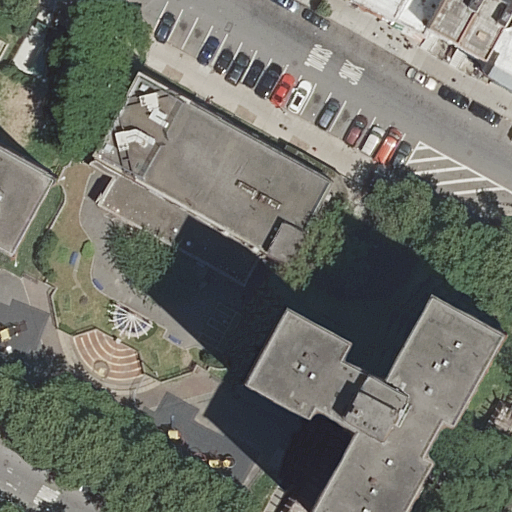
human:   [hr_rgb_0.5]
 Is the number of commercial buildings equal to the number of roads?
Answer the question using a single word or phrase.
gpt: no

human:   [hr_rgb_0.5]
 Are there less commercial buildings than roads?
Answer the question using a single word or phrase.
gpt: yes

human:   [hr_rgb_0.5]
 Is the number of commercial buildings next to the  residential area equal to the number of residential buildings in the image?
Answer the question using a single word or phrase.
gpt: no

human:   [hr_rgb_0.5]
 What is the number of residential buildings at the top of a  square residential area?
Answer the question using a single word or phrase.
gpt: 0

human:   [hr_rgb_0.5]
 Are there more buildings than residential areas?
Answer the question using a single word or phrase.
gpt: yes

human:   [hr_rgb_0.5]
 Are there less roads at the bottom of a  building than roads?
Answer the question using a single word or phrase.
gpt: no

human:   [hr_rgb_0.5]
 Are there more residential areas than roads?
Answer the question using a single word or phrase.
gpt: no

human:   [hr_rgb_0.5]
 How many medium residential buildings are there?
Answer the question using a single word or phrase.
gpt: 3

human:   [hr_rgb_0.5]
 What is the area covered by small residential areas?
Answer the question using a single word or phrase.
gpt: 0m2

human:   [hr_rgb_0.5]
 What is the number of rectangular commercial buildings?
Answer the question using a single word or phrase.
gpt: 0

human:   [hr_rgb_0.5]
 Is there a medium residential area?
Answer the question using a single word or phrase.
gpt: no

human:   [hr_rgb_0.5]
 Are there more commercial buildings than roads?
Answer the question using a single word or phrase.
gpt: no

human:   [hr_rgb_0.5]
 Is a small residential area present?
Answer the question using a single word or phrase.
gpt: yes

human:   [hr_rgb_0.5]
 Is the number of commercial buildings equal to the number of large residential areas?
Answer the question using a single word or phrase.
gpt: yes

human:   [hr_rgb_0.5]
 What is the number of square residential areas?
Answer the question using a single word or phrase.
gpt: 0

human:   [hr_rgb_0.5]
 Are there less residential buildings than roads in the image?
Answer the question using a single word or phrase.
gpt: no

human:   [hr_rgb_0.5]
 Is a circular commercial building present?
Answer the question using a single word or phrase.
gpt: no

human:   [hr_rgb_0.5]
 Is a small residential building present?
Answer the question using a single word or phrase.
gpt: yes

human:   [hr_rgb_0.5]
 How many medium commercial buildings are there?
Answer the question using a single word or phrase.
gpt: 0

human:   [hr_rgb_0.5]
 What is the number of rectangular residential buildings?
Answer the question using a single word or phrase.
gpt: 6

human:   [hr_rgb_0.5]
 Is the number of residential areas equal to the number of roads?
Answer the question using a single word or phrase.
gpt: no

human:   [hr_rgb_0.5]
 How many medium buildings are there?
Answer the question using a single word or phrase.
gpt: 3

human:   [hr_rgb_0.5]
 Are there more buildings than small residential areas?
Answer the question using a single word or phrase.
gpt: yes

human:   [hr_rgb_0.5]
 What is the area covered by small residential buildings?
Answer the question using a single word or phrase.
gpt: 199m2

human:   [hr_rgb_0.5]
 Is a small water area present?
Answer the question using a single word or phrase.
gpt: no

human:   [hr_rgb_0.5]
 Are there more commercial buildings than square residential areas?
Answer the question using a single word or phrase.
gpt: no

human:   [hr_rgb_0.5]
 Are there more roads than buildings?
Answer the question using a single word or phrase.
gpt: no

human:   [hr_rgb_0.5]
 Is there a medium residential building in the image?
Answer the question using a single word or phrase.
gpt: yes

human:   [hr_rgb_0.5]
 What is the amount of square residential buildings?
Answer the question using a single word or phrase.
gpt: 0

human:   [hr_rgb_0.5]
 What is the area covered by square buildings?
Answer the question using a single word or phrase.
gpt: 0m2

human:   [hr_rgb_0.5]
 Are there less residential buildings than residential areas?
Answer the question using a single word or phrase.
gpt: no

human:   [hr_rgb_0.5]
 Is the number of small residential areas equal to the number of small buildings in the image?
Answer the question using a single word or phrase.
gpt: no

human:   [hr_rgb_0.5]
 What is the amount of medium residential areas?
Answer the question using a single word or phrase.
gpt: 0

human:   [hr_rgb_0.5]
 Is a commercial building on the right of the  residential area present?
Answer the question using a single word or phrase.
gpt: no

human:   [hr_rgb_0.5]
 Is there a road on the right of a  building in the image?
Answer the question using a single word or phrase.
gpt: yes

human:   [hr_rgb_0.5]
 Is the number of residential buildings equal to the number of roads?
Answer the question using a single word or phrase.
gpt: no